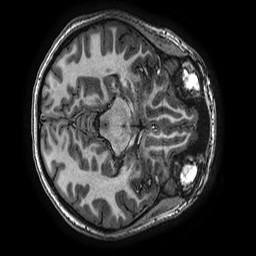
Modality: T1w
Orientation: axial
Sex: female
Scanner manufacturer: ge
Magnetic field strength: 3 T
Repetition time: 0.007628 s
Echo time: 0.00346 s